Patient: sex M, age 73
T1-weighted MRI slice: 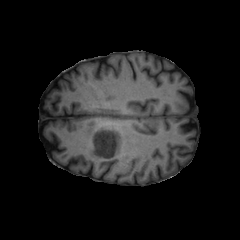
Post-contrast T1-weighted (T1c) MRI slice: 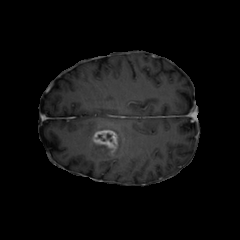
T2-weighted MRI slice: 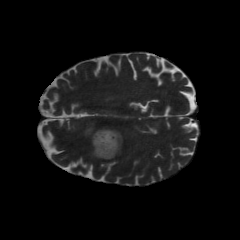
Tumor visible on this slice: yes
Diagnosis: Glioblastoma, IDH-wildtype
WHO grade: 4